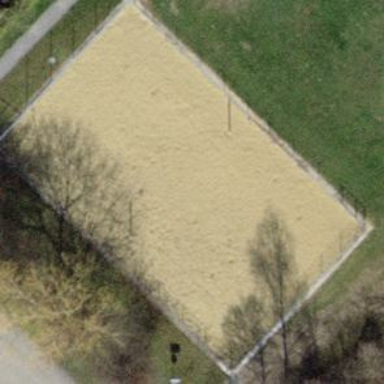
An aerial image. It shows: Pitch used for beach volleyball.